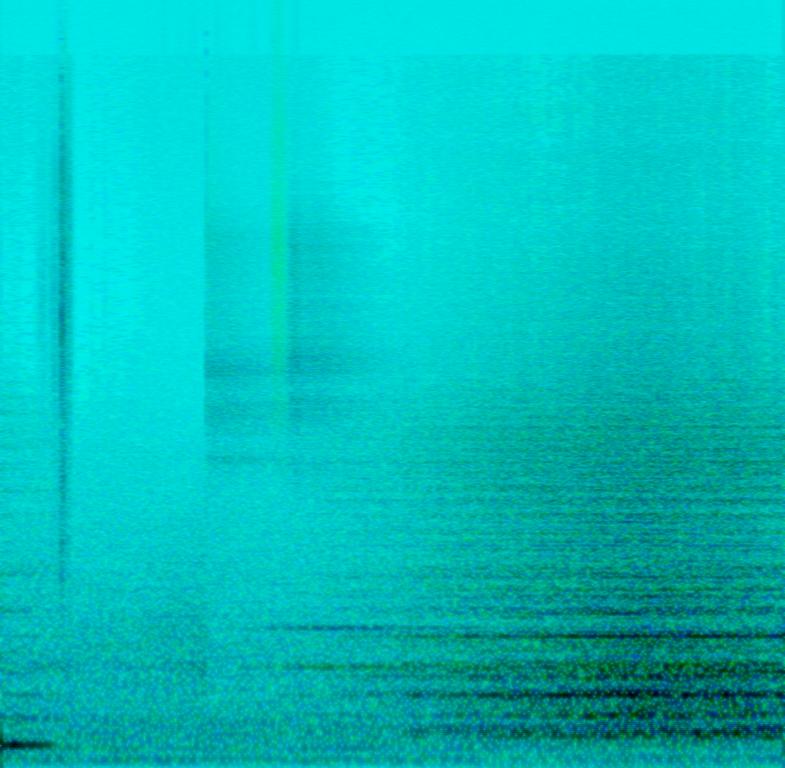
This game music is an orchestral song with no lyrics. It starts off with low pitched instruments playing an eerie melody. A percussion instrument plays in the background. After the first four counts, a hissing sound is played. This song has no voices. This is a slow tempo song. It can be used in the game lobby of a game involving wizards.